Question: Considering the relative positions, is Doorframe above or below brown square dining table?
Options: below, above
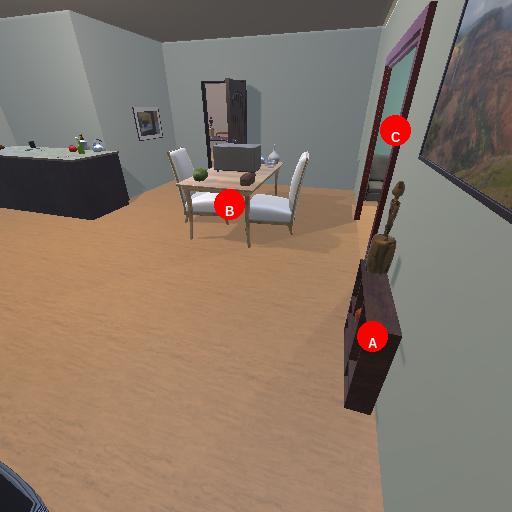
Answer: below